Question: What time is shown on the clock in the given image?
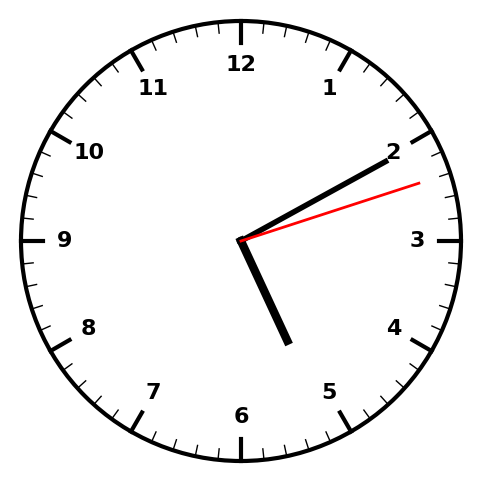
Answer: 05:10:12